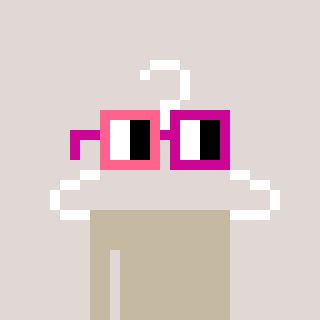
a pixel art character with square pink and red glasses, a hanger-shaped head and a bluegrey-colored body on a warm background